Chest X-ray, PA view. Patient: 48 years old, sex M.
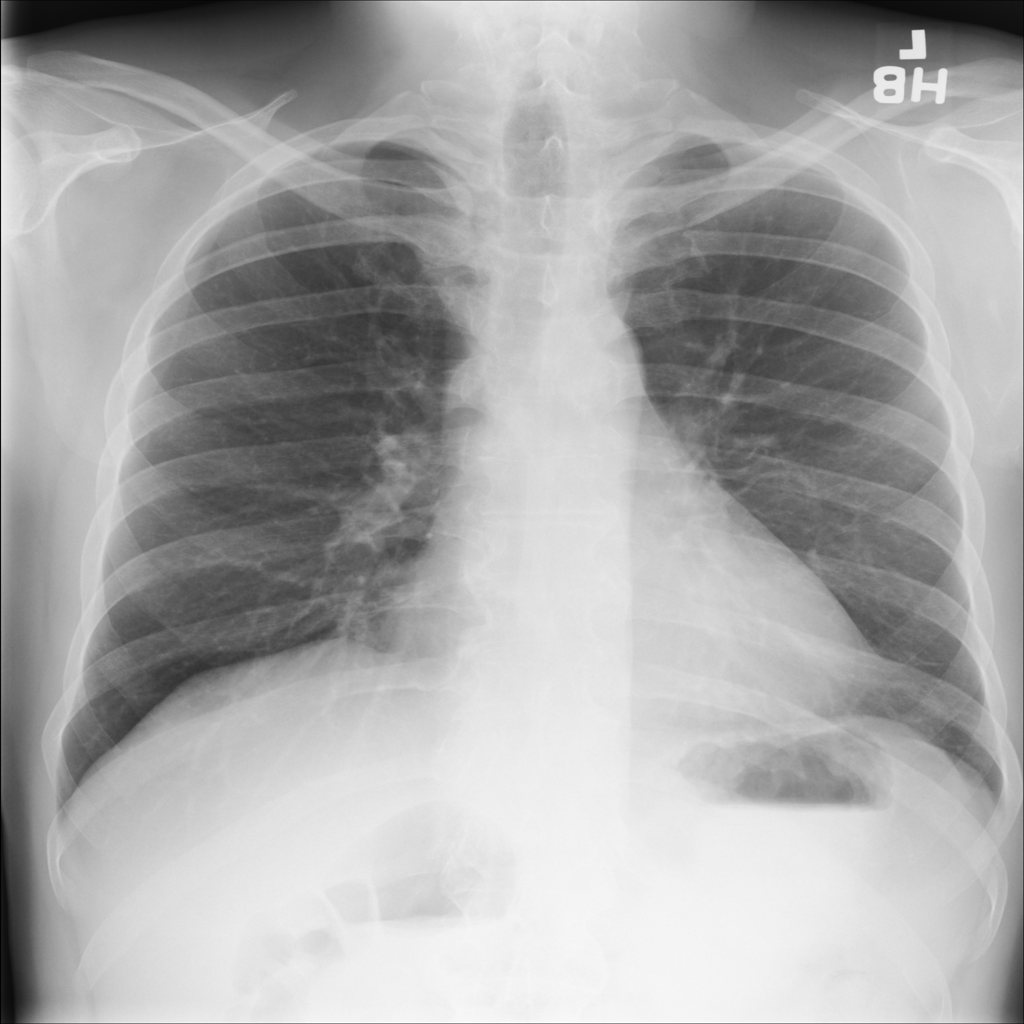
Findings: No Finding